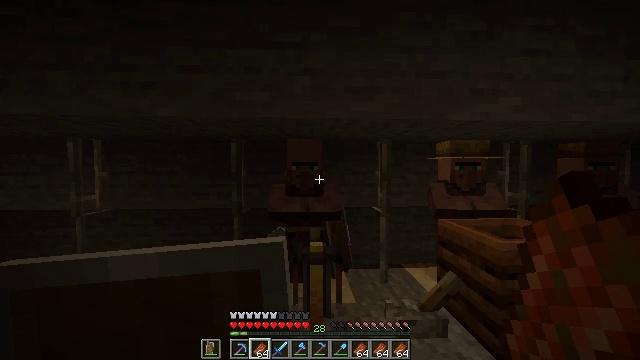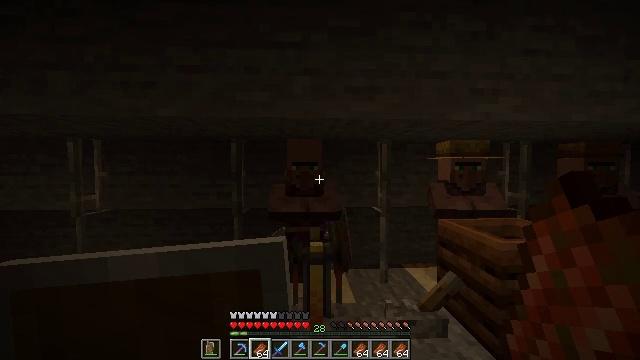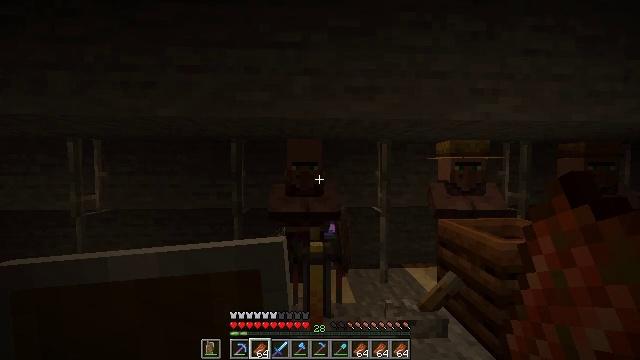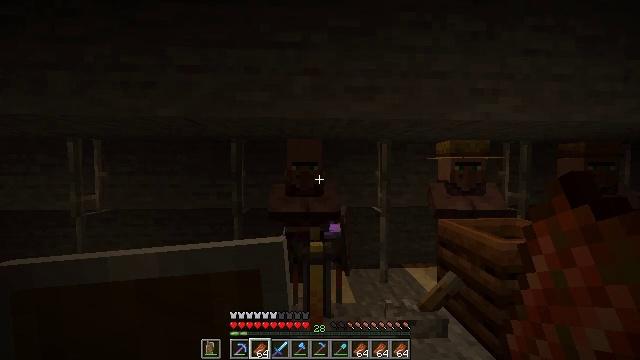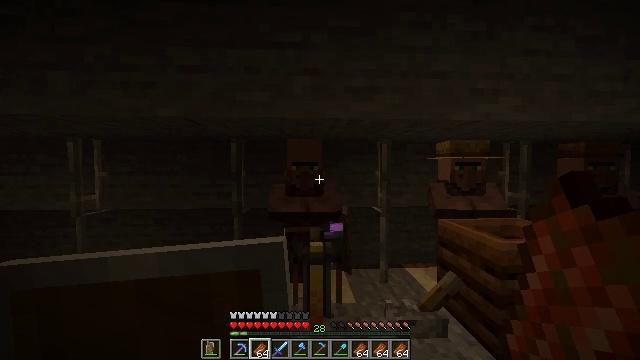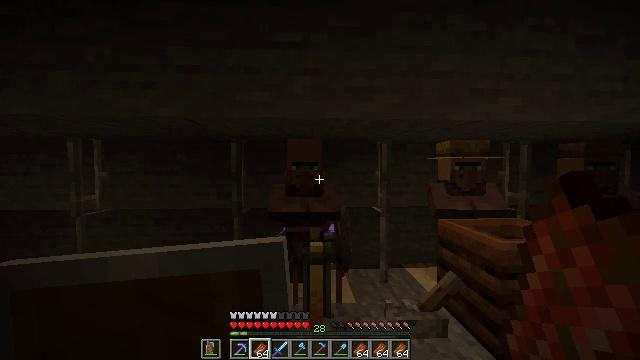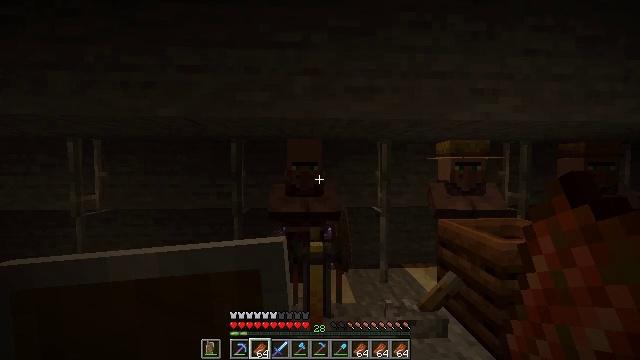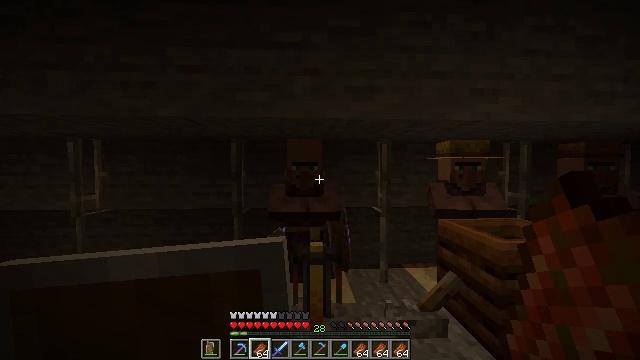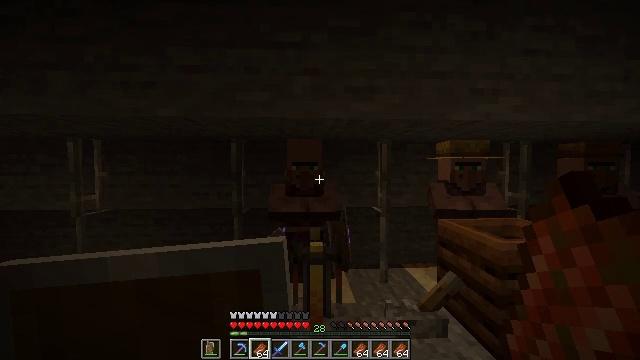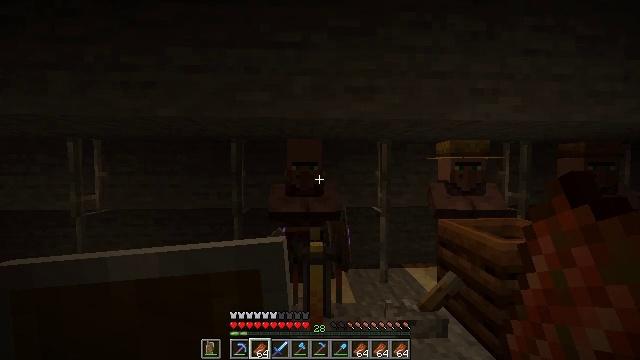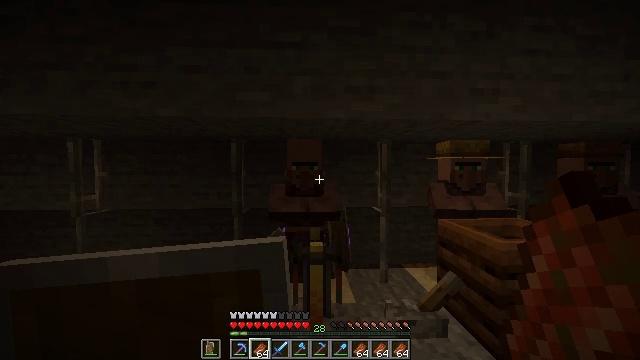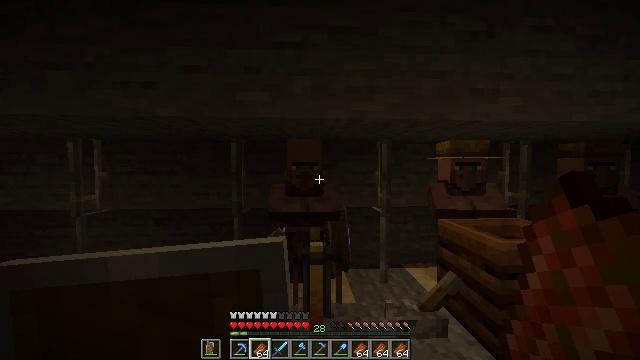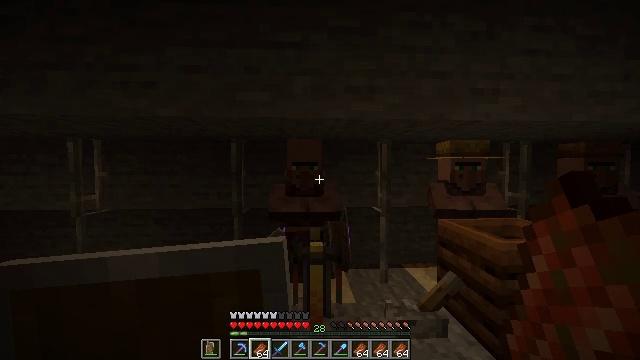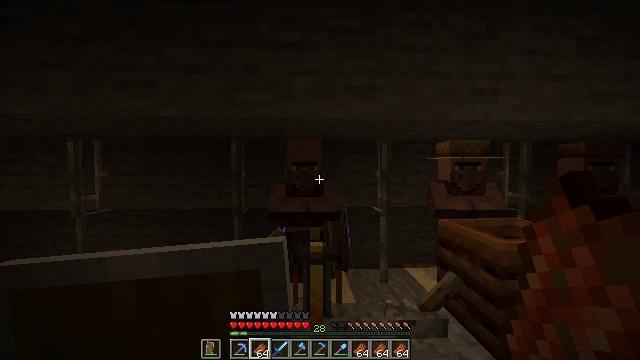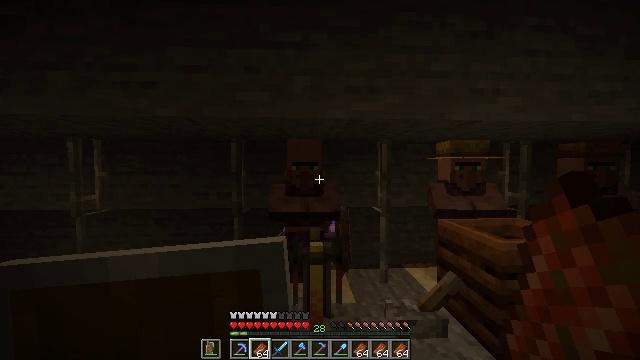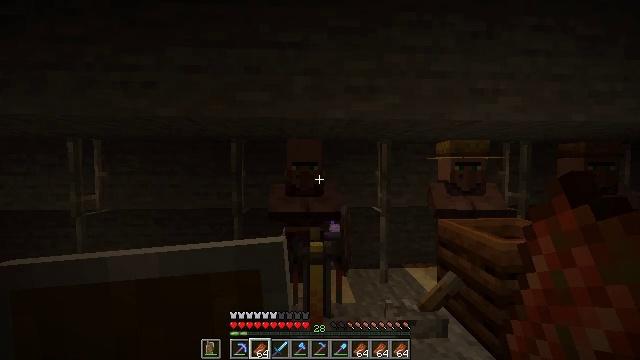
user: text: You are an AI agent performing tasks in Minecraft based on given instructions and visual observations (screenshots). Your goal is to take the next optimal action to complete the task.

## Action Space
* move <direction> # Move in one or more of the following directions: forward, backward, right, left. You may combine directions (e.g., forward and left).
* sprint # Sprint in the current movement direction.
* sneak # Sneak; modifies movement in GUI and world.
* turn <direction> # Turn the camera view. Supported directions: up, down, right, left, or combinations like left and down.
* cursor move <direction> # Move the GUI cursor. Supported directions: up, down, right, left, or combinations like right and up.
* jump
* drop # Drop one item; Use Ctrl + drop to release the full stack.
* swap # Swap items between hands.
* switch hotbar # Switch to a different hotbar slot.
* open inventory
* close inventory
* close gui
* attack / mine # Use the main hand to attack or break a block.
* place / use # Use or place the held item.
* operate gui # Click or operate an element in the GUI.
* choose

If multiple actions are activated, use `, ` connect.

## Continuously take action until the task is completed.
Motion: motion action
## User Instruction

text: Break the blue shulker box to pick it up.
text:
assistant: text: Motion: no_op
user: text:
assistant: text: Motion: no_op
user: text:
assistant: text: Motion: no_op
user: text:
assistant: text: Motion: no_op
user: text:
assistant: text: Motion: no_op
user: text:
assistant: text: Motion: no_op
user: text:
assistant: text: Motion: no_op
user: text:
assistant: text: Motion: no_op
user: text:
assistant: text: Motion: no_op
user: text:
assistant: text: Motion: no_op
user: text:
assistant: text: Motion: no_op
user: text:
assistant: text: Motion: no_op
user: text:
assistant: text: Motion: no_op
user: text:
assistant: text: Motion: no_op
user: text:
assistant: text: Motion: no_op
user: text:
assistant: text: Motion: no_op
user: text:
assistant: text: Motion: no_op
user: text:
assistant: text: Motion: no_op
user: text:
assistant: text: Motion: no_op
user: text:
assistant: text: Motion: no_op
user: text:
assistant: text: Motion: no_op
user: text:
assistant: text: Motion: no_op
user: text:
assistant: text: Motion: no_op
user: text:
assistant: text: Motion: no_op
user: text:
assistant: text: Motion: no_op
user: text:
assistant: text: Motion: no_op
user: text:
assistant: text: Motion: no_op
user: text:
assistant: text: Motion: no_op
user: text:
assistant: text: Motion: no_op
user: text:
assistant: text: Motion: no_op